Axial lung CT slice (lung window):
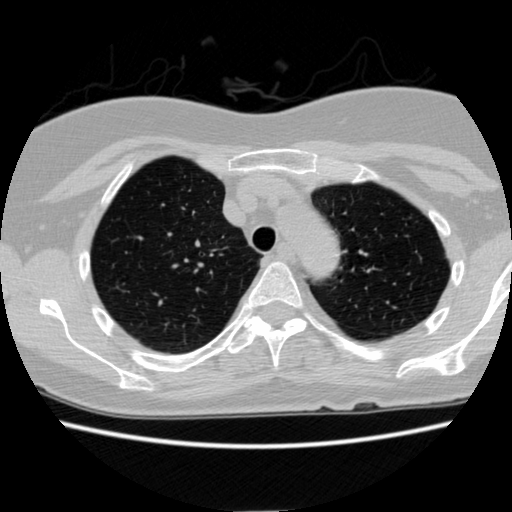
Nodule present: no